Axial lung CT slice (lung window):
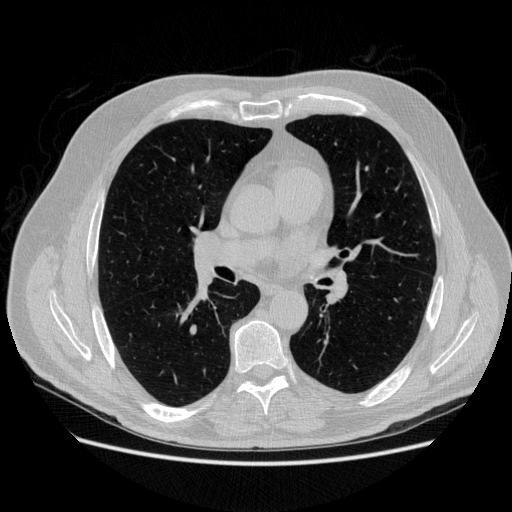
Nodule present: no